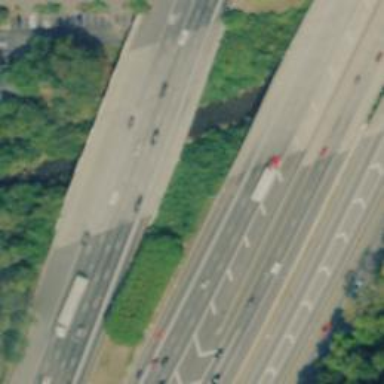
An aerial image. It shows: Motorway bridge.